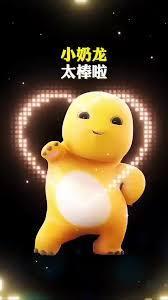
Label: nailong